Question: I am trying to put some margin to this border :

Here is the css code :
'''
.select_dev {
width: 15vmax;
height: 100%;
background-color: #142431;
position: fixed;
left: 0;
top: 0;
z-index: 200;
border: 2.5px dashed #babfc5;
border-spacing: 15px;
}
'''
I already tried 'border-spacing: 15px', but this doesn't work.. How can I do it please ?
Here is the HTML Code :
'''
<div class="select_dev">
<div class="drgndrop">
<div class="textninput">
<center style="margin-top: 10px;">Faites glisser vos documents ici</center>
<center style="margin-top: 5px;"><img width="60" height="auto" src="plus2.png"></center>
</div>
</div>
<button onmouseover="help_hover(0, this)" onmouseout="hide_hover()" id="gear_button" style="background-color: Transparent; border: none; cursor:pointer; transform: translateX(+70px)"><img id="gear" src="UploadInactiv.png" style="width: 39px; height: auto"></button>
<button style="background-color: Transparent; border: none; cursor:pointer; transform: translateX(+100px)" onclick="delete_files_selected()" onmouseover="help_hover(1, this)" onmouseout="hide_hover()"><img src="delete.png" style="width: 40px; height: auto"></button>
<div class="acidjs-css3-treeview" style="margin-left: 5px"></div>
</div>
'''
Thank you guys !
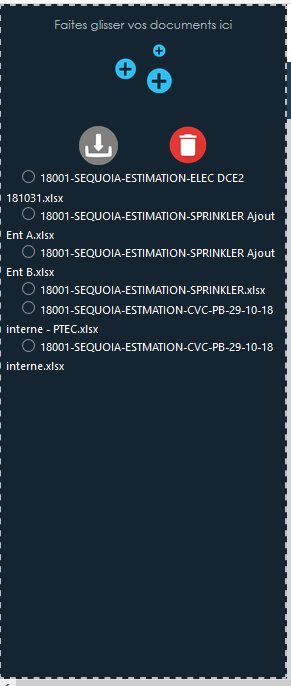
Answer: 'Margin' adds 50 px on the outside of the 'div'
'Padding' adds 50 px on the inside of the 'div'
You can see the results of the margin and padding if you run the code snippet
'''
body{
background-color: yellow;
}
#margin{
background-color: green;
margin: 50px;
}
#padding{
background-color: red;
padding: 50px;
}
'''
'''
<body>
<div id="margin"><h1>This div has margin</h1></div>
<div id="padding"><h1>This div has padding</h1></div>
</body>
'''
For your code it would be something like this
'''
.select_dev {
width: 15vmax;
height: 100%;
background-color: #142431;
position: fixed;
left: 0;
top: 0;
z-index: 200;
border: 2.5px dashed #babfc5;
border-spacing: 15px;
margin: 50px;
}
'''
'''
<div class="select_dev">
<div class="drgndrop">
<div class="textninput">
<center style="margin-top: 10px;">Faites glisser vos documents ici</center>
</div>
</div>
<div class="acidjs-css3-treeview" style="margin-left: 5px"></div>
</div>
'''
'''
.select_dev {
width: 15vmax;
height: 100%;
background-color: #142431;
position: fixed;
left: 0;
top: 0;
z-index: 200;
border: 2.5px dashed #babfc5;
border-spacing: 15px;
padding: 50px;
}
'''
'''
<div class="select_dev">
<div class="drgndrop">
<div class="textninput">
<center style="margin-top: 10px;">Faites glisser vos documents ici</center>
</div>
</div>
<div class="acidjs-css3-treeview" style="margin-left: 5px"></div>
</div>
'''
I hope my answer was helpful
Try the code and let me know if it helped
Happy coding :)